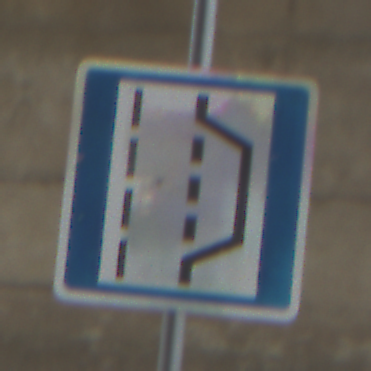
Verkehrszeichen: NothalteUndPannenbucht
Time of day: Midday
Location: Roofed (Beach)
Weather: Overcast
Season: NotSpecified
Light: Natural